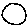
Label: circle